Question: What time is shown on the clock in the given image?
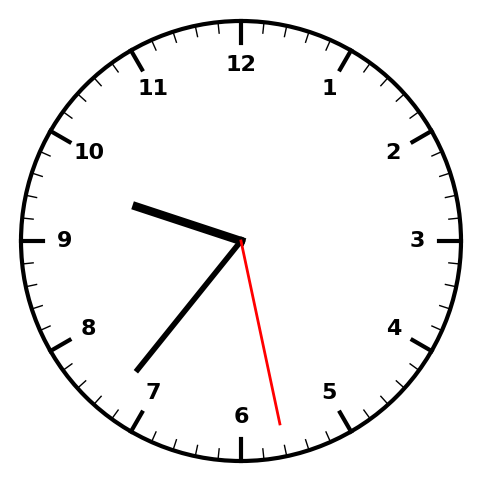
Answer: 09:36:28